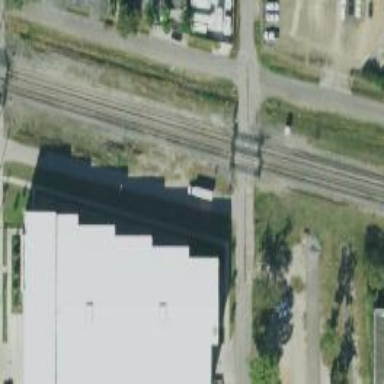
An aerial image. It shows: Level crossing with full barriers and lights.